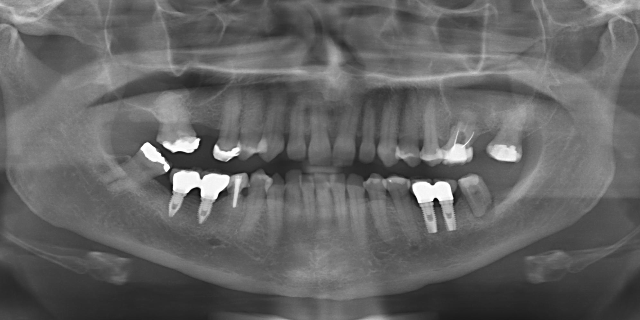
adult